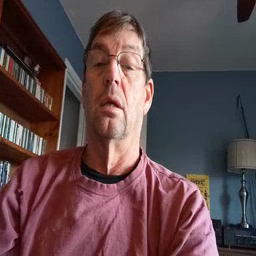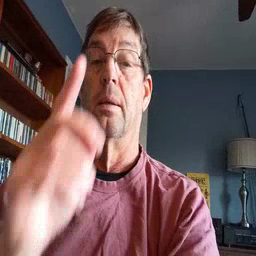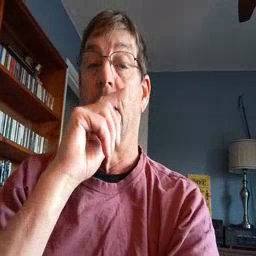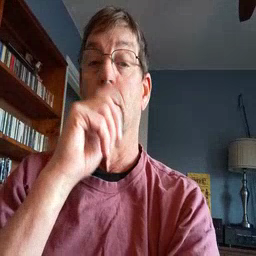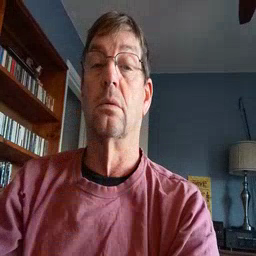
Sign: mouse